Question: Our projects depending on a grails plugin we call "dataLayer" because it holds our data across different applications. For example shared Domain classes, shared theme, css, javascripts.
This worked fine with the resources plugin.
Now i migrated to the asset pipeline plugin and it works also fine locally in development environment with inplace-plugins.
Using the same application online in production doesn't work because the css files and js files are empty or missing.
Maybe good to know: Our DataLayer Plugin contains the default asset folders in grails-app/. There we have one additional folder, called "theme" containing all js and css for our theme. In the javascript and css folders we have some files wich declare files as requirement wich are in the theme folder. This works fine in development environment.
For example the core.js within dataLayer plugin in grails-app/assets/javascripts/core.js
'''
//= require ../theme/assets/plugins/jquery-1.10.1.min
//= require ../theme/assets/plugins/jquery-migrate-1.2.1.min
// IMPORTANT! Load jquery-ui-1.10.1.custom.min.js before bootstrap.min.js to fix bootstrap tooltip conflict with jquery ui tooltip
//= require ../theme/assets/plugins/jquery-ui/jquery-ui-1.10.1.custom.min
//= require ../theme/assets/plugins/bootstrap/js/bootstrap.min
//= require ../theme/assets/plugins/jquery-slimscroll/jquery.slimscroll.min
//= require ../theme/assets/plugins/jquery.blockui.min
//= require ../theme/assets/plugins/jquery.cookie.min
//= require ../theme/assets/plugins/uniform/jquery.uniform.min
//= require ../theme/assets/scripts/app
'''
Also good to know: We use binary plugin packaging, so the dataLayer Plugin gets packaged in binary mode (without sources) and uploaded to our maven repository. From there it gets resolved in production environment. ===> And i think here is the problem. I think that the assets folder doesn't get packaged into the jar.
Could this be possible? If yes, how could i add the assets folder into packaging correctly?
UPDATE: The problem only appears while using binary plugins without sources. Seems that the grails package (maven-deploy --binary) doesn't include the assets when using the following options:
In Plugin descriptor:
'''
def packaging = "binary"
'''
In BuildConfig.groovy:
'''
grails.project.plugin.includeSource = false
'''

The static images, javascripts, css from web-app folder are always in the target jar (regardless wich options i use), so this seems to be an asset pipeline problem.
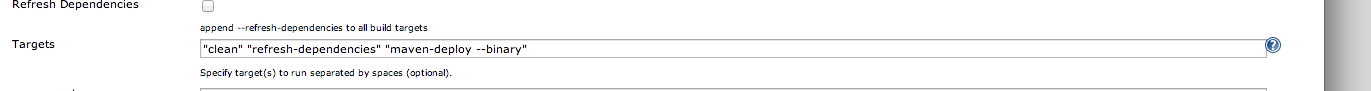
Answer: Binary plugin mode isn't supported with the asset-pipeline plugin yet. David Estes, the developer of the plugin is working on it. You can find the issue for that here: <URL>